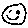
Label: smiley face